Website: macys
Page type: billing-address
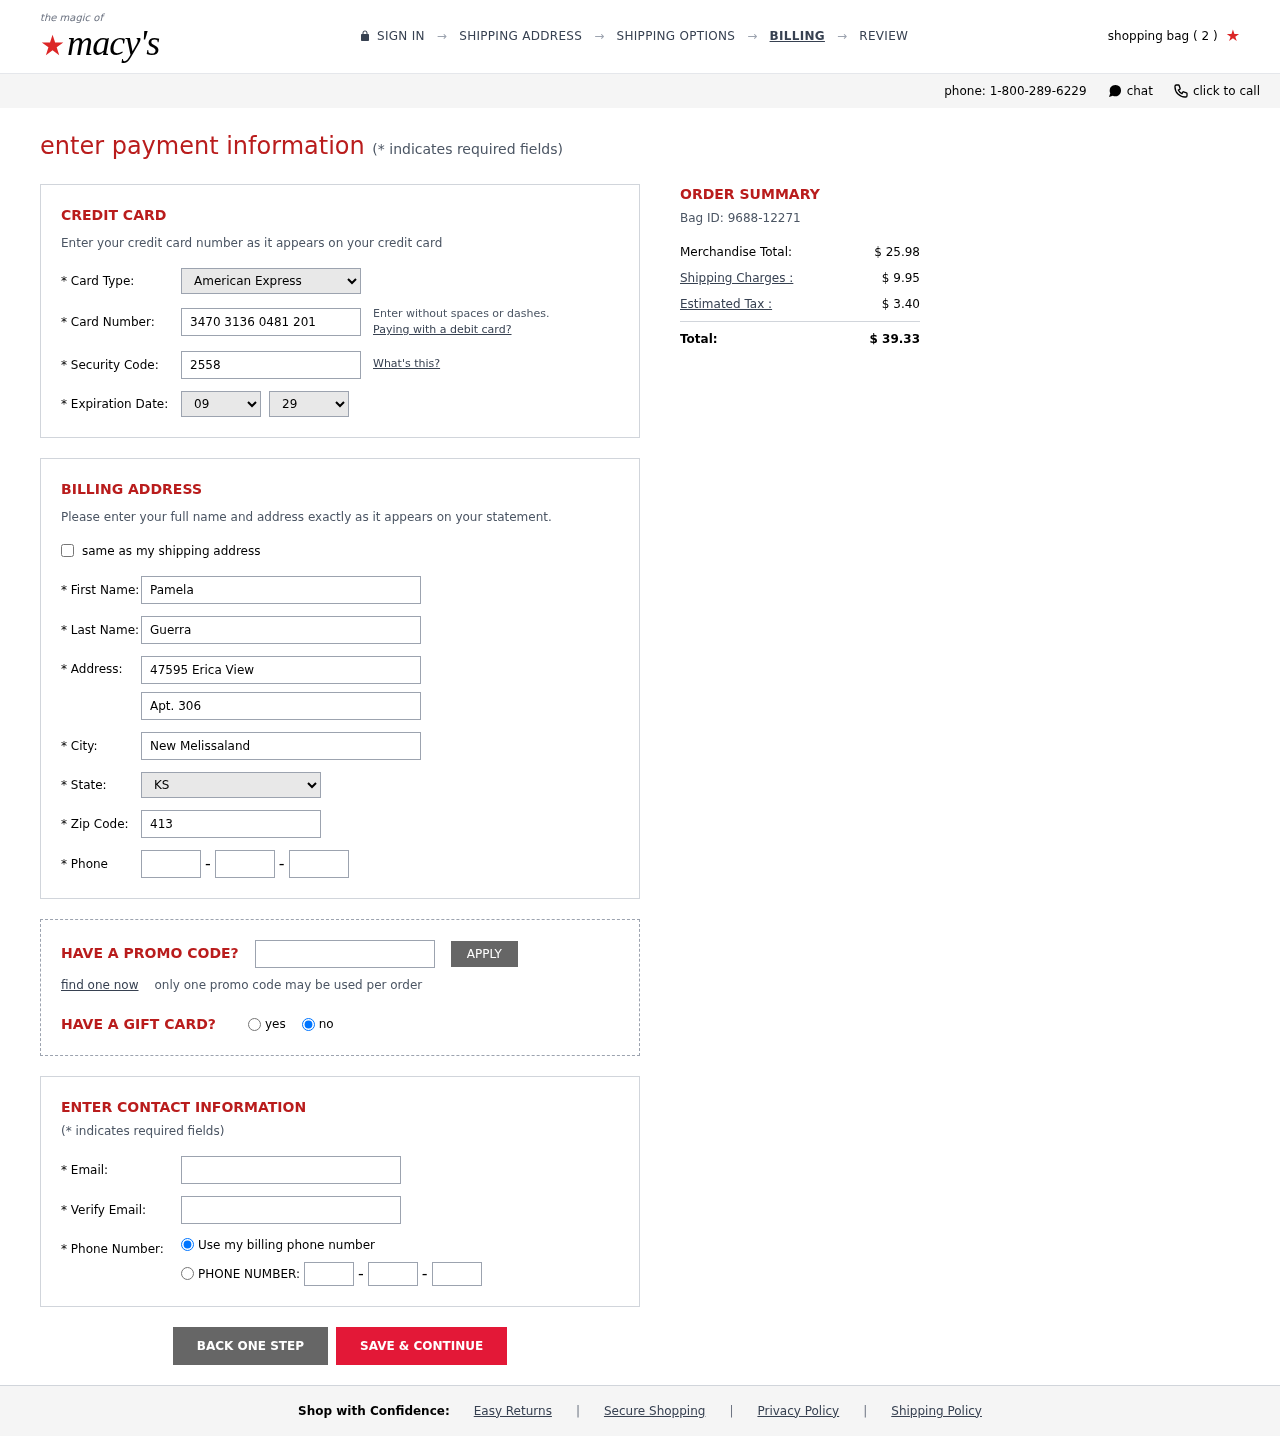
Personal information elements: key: PII_CARD_CVV
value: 2558
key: PII_CARD_EXPIRY_MONTH
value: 09
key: PII_CARD_EXPIRY_YEAR
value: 29
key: PII_CARD_NUMBER
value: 3470 3136 0481 201
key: PII_CARD_TYPE
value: American Express
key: PII_CITY
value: New Melissaland
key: PII_EMAIL
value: pamela.guerra@yahoo.com
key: PII_FIRSTNAME
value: Pamela
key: PII_LASTNAME
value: Guerra
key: PII_PHONE_AREA
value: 822
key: PII_PHONE_PREFIX
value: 461
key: PII_PHONE_SUFFIX
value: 5258
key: PII_POSTCODE
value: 41345
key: PII_STATE_ABBR
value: KS
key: PII_STREET
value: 47595 Erica View
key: PII_STREET2
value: Apt. 306
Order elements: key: ORDER_NUM_ITEMS
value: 2
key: ORDER_ID
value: Bag ID: 9688-12271
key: ORDER_SUBTOTAL
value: $ 25.98
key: ORDER_SHIPPING_COST
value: $ 9.95
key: ORDER_TAX
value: $ 3.40
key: ORDER_TOTAL
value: $ 39.33